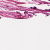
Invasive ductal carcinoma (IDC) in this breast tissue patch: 0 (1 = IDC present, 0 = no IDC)